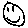
Label: smiley face